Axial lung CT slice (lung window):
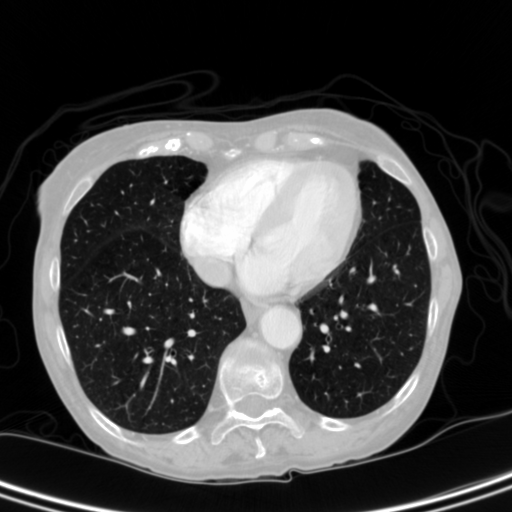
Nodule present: no